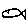
Label: fish